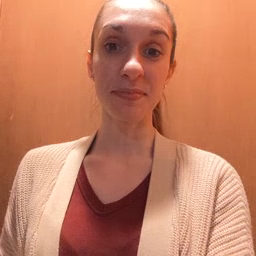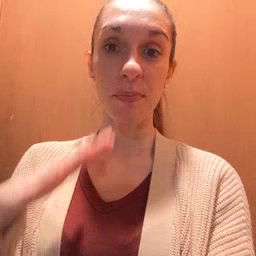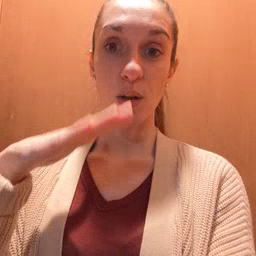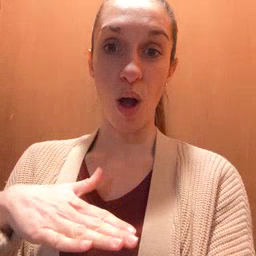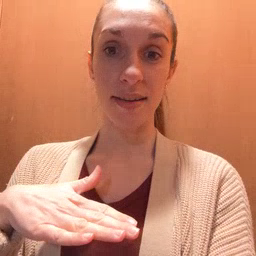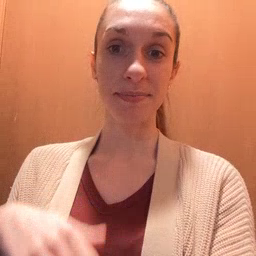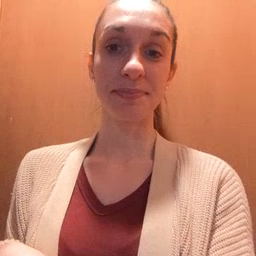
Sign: on